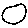
Label: moon